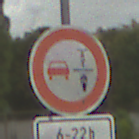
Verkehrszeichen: VerbotUeberholenEinspurigeFahrzeuge
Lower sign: ZeitangabenMitBeschraenkungAufWochentage4
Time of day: MorningAfternoon
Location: Outdoor (Suburban)
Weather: PartlyCloudy
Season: NotSpecified
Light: Natural